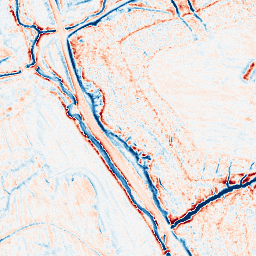
Category: edge_preserving
Decomposition family: anisotropic_diffusion
Decomposition parameters: iterations: 50
kappa: 100
gamma: 0.05
Upsampling method: cubic_catmull_rom
Upsampling parameters: scale: 8
Upsampling scale: 8